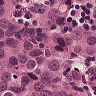
Metastatic tissue present: yes